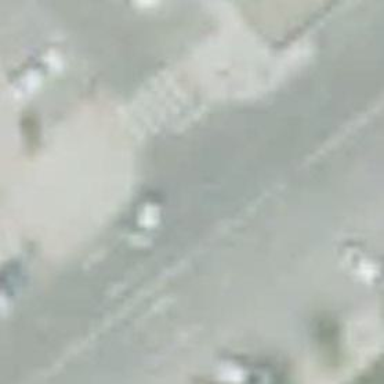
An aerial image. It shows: Paved sidewalk that serves as footway.